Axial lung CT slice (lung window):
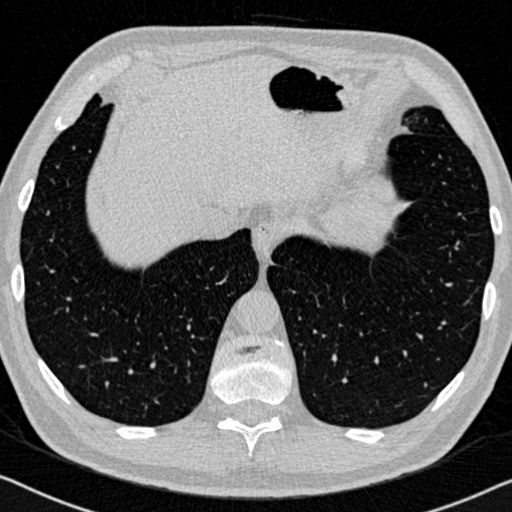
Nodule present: no